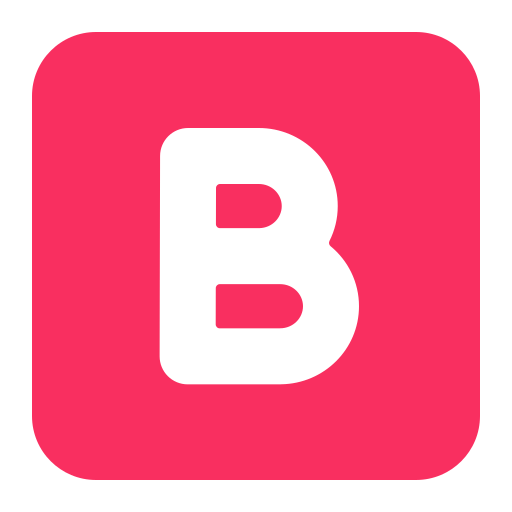
b button blood type flat